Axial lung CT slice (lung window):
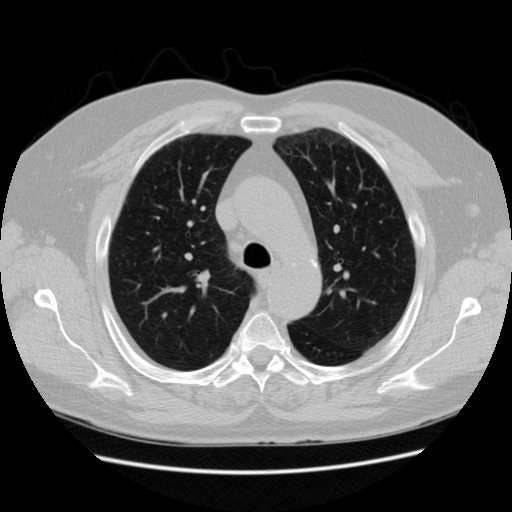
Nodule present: no